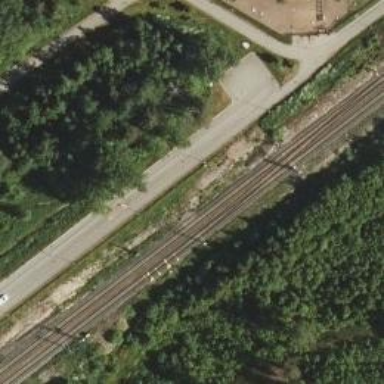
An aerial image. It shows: Railroad crossover.